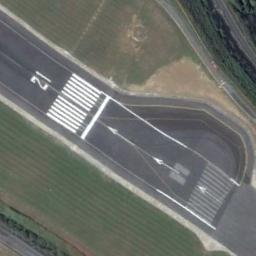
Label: runway